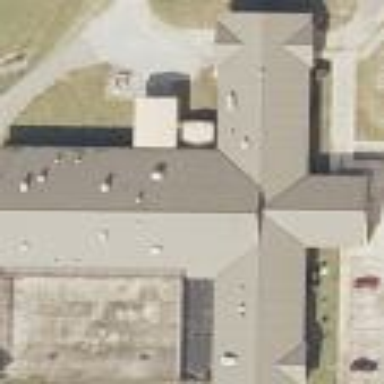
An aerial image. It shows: Prison building.